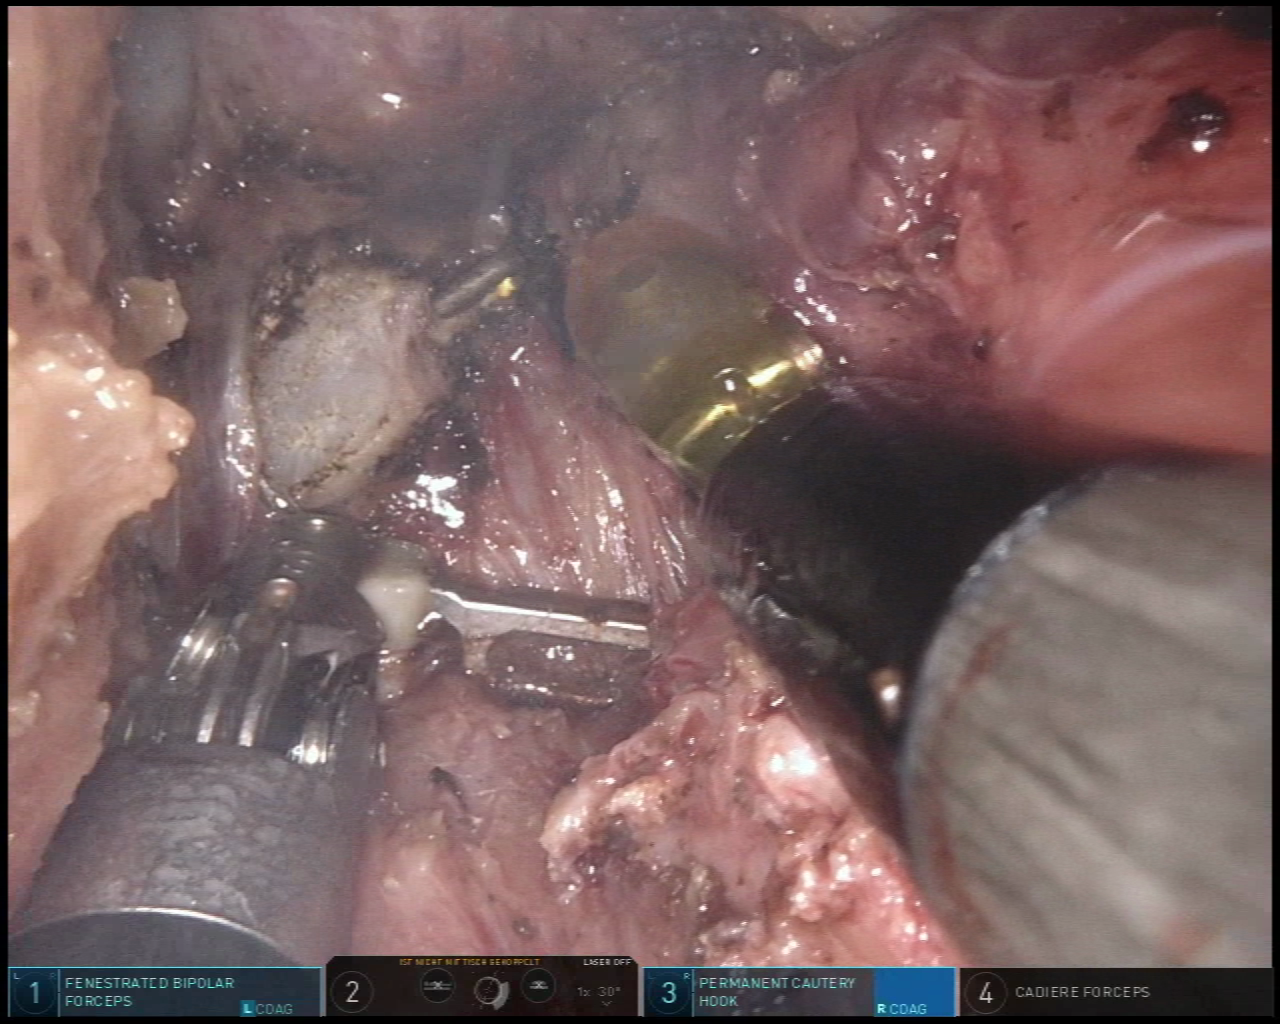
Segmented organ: vesicular_glands
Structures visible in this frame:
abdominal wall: no
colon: no
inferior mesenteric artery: no
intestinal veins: no
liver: no
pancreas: no
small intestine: no
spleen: no
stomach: no
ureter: no
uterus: no
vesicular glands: yes